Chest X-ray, AP view. Patient: 39 years old, sex M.
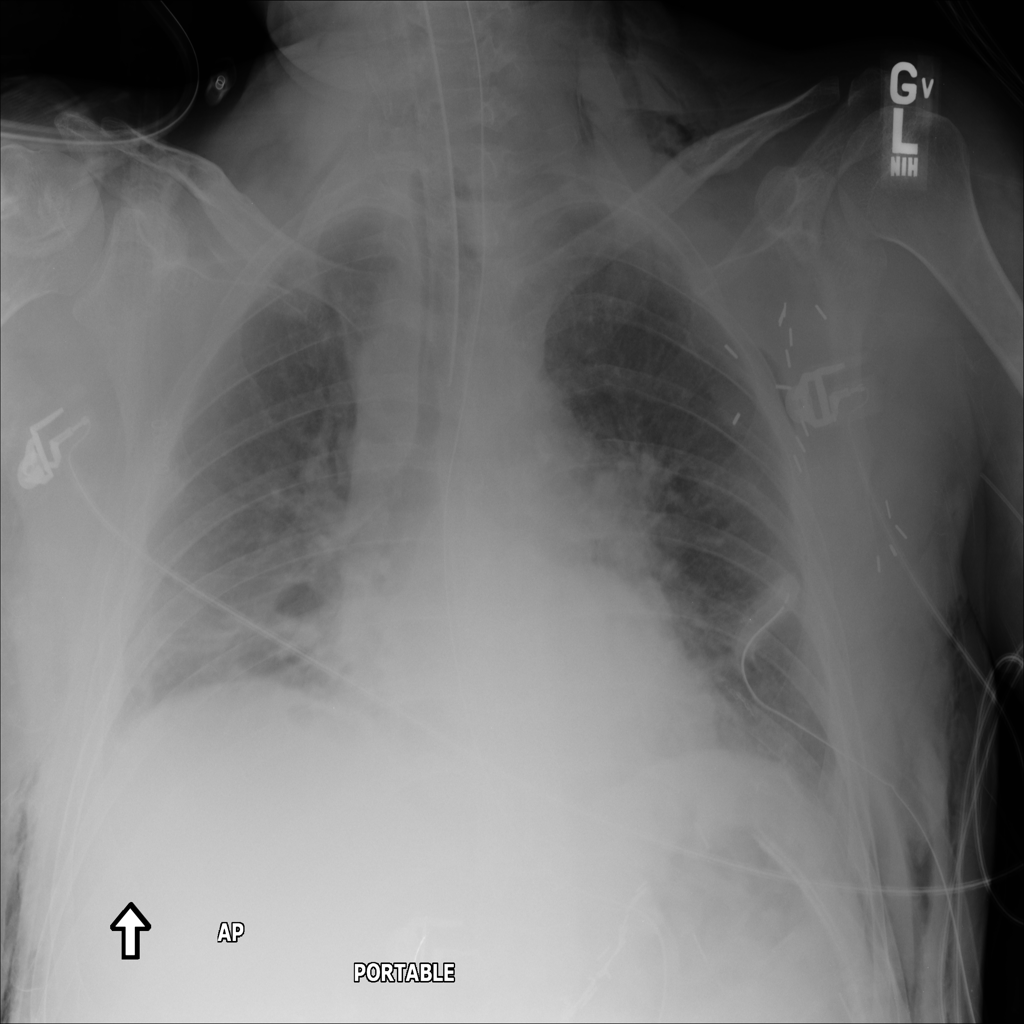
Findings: No Finding